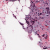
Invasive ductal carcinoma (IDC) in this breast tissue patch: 1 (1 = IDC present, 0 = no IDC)